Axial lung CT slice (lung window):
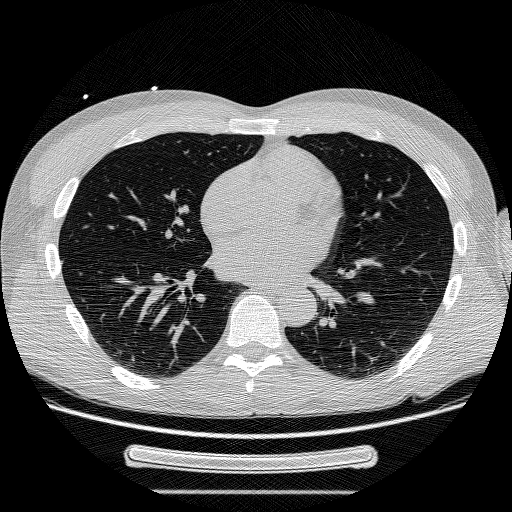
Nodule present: no